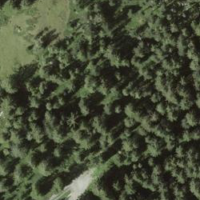
EUNIS habitat code: 43
Species observed at this site:
Vaccinium vitis-idaea